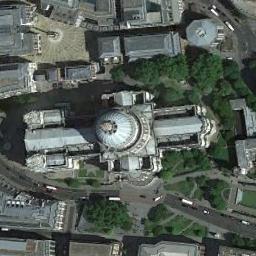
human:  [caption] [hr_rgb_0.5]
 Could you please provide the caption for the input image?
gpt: A light blue cross-shaped roof with a domed church on the main house, Surrounded by buildings, Trees, Roads and cars .

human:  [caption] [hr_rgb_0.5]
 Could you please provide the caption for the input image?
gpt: The church with a circular roof is surrounded by some buildings and trees .

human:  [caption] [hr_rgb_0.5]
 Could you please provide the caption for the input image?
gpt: The white church with a circular pointed tower and the rest of the church has a cross-shaped sloping roof .

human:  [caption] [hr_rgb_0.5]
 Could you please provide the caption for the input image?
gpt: This is a church, Made of red and brown bricks .

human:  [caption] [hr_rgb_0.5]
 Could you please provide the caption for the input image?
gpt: A church with a white round roof is by the roadside and beside some green trees .